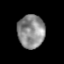
Tissue: prostate
Cell type: T cells
Senescence score: 0.7273
Nuclear area (px): 878
Mean DAPI intensity: 140.18